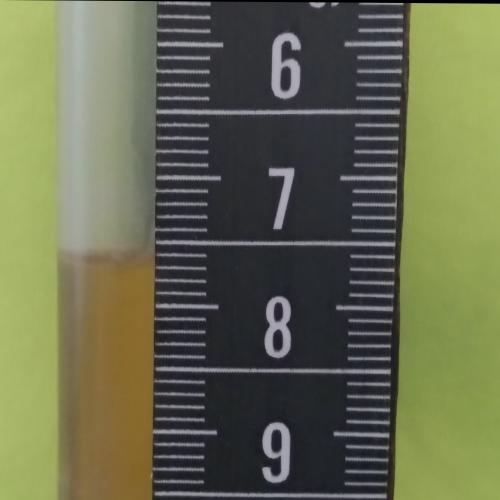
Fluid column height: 7.6 cm